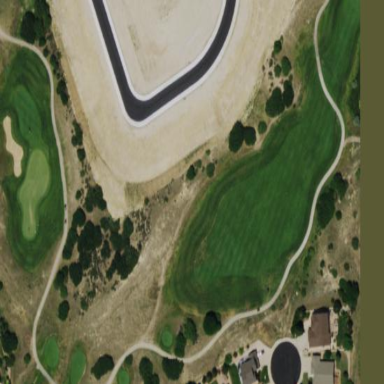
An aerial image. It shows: Golf rough area.